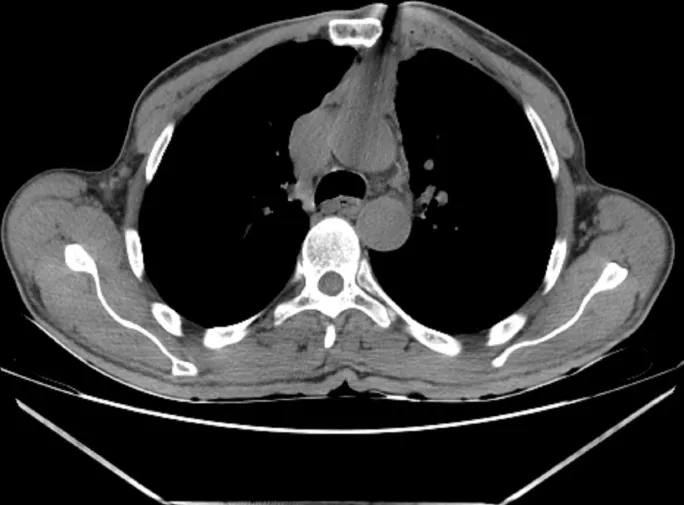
Core needle biopsy being done under CT guidance (blue arrow).
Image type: radiology (ct)